Interaction volume radius: 5 \u00c5
Interaction volume height: 30 \u00c5
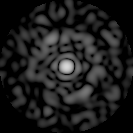
Disorder parameter: 0.8296